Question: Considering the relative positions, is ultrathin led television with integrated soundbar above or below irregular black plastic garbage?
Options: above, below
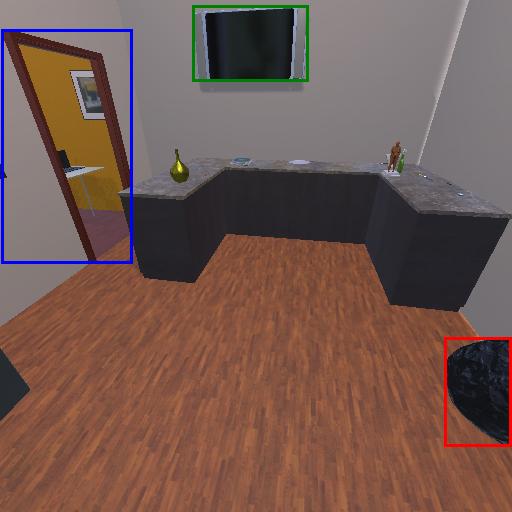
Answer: above